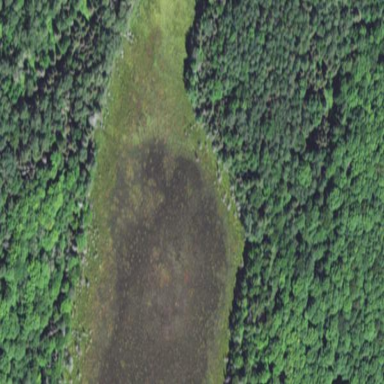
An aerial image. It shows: Bog wetland.